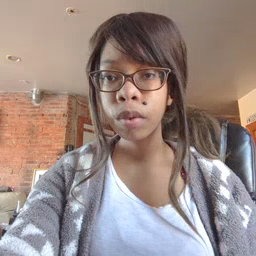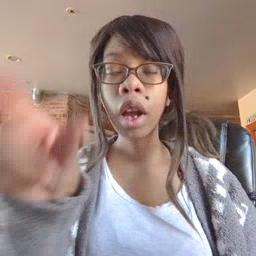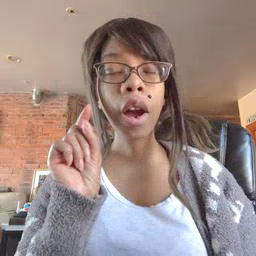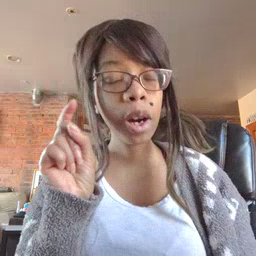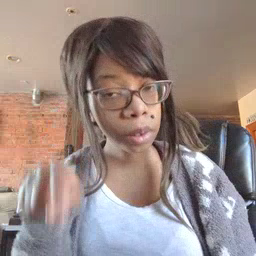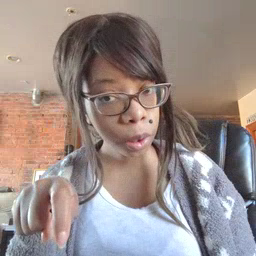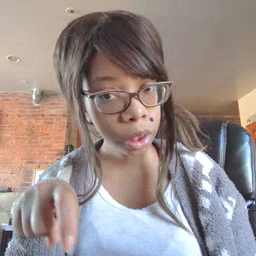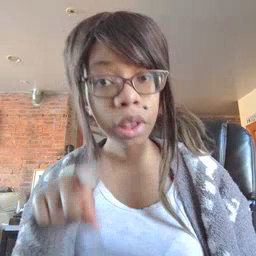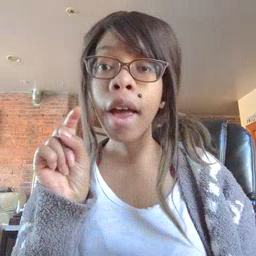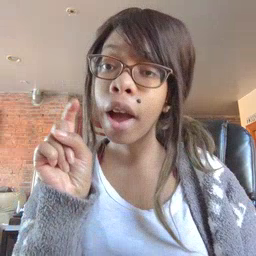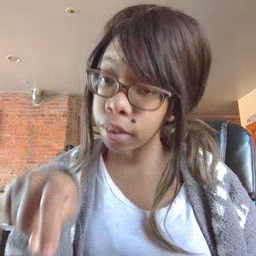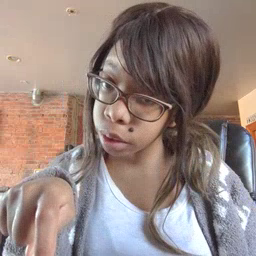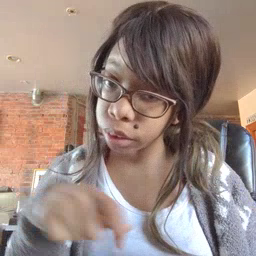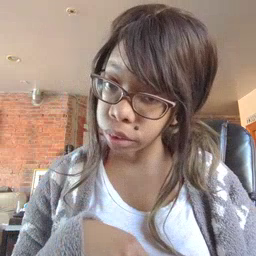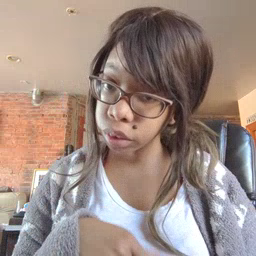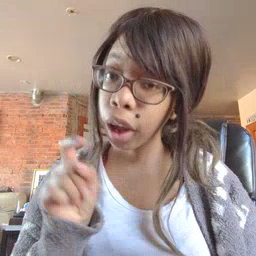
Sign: haveto